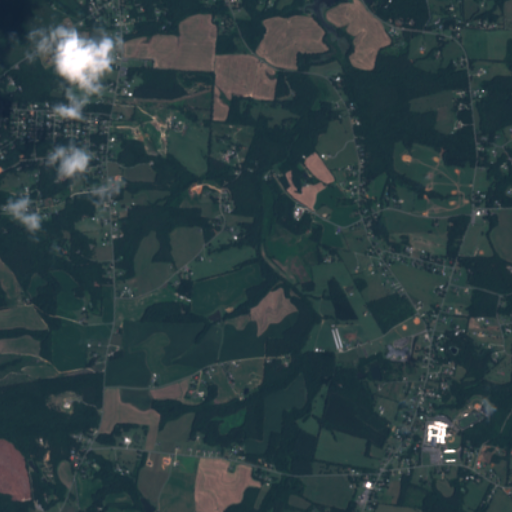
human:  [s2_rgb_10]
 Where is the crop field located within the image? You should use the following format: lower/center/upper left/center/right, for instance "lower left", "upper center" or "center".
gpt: The crop field is located in the upper right of the image.
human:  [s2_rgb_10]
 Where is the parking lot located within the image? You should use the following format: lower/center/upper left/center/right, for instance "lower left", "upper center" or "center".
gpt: The parking lot is located in the lower right of the image.
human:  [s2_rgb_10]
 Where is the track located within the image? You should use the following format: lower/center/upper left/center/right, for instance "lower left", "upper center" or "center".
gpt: The track is located in the lower right of the image.
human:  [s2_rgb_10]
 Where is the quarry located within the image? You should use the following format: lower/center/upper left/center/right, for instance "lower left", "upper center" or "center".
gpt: There is no quarry in the image.